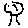
Label: tree